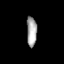
Tissue: lung
Cell type: Epithelial cells
Senescence score: 0.2015
Nuclear area (px): 298
Mean DAPI intensity: 164.822